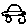
Label: car